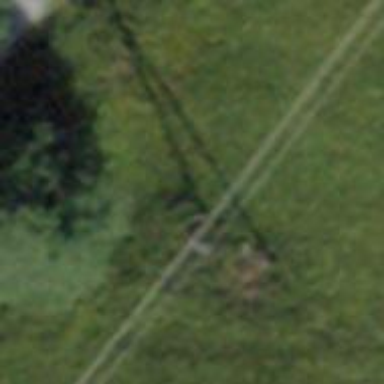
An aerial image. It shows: Power pole.